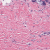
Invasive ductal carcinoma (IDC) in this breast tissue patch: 0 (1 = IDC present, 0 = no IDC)